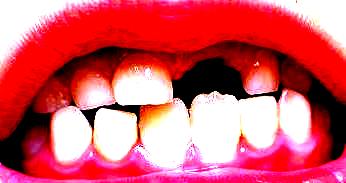
Condition: hypodontia